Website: apple
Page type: customer-info-address
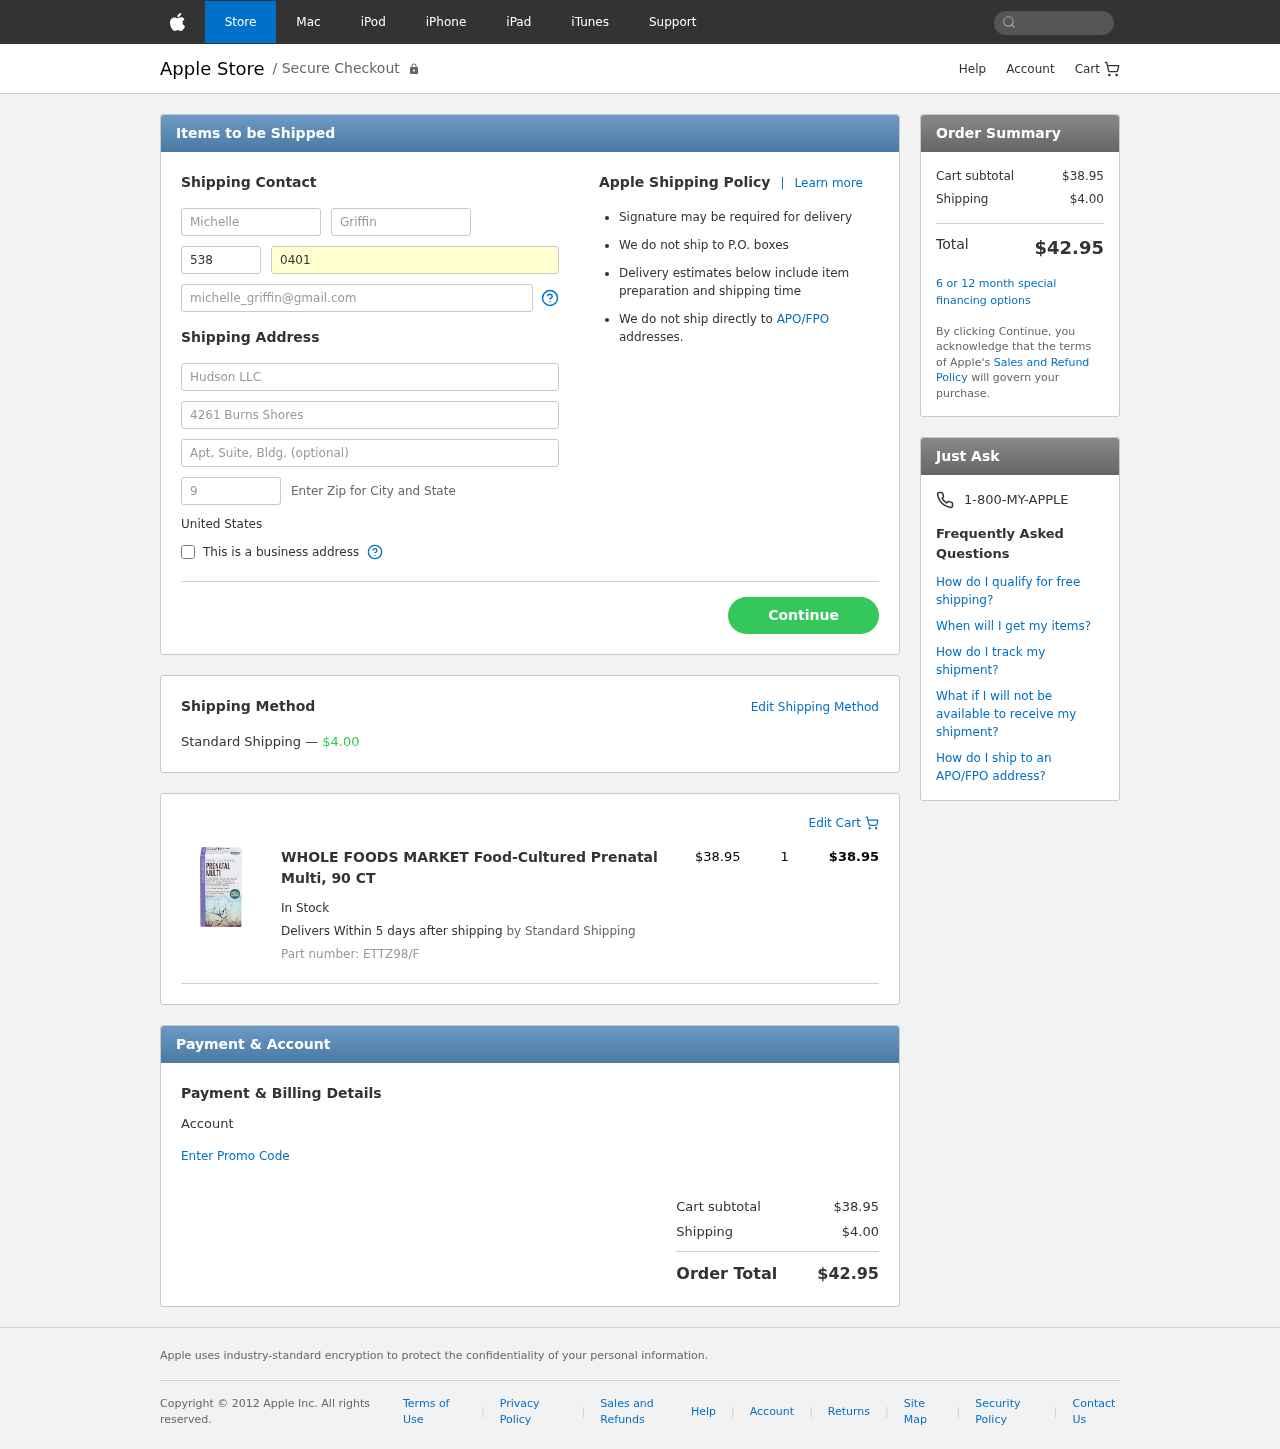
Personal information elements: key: PII_COUNTRY
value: United States
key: PII_FIRSTNAME
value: Michelle
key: PII_LASTNAME
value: Griffin
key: PII_PHONE_AREA
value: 538
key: PII_PHONE_LINE
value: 0401
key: PII_EMAIL
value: michelle_griffin@gmail.com
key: PII_COMPANY
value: Hudson LLC
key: PII_STREET
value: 4261 Burns Shores
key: PII_POSTCODE
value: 92218
Product elements: key: PRODUCT1_NAME
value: WHOLE FOODS MARKET Food-Cultured Prenatal Multi, 90 CT
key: PRODUCT1_PRICE
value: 38.95
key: PRODUCT1_QUANTITY
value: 1
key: PRODUCT1_SKU
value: ETTZ98/F
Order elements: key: ORDER_SHIPPING_COST
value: $4.00
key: ORDER_ITEM_TOTAL
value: $38.95
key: ORDER_SUBTOTAL
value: $38.95
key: ORDER_TOTAL
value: $42.95